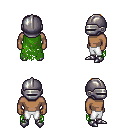
a pixel art fantasy rpg character, male body template, human, dark skin, green tattered cape, white pants, dark blonde short mohawk hairstyle, metal helm, metal boots, four views (front, back, left, right), 2x2 character sprite sheet, small pixel art, hard edges, no anti-aliasing